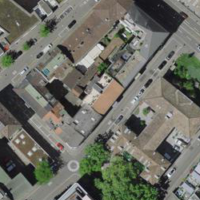
EUNIS habitat code: 54
Species observed at this site:
Erigeron karvinskianus
Phytolacca acinosa